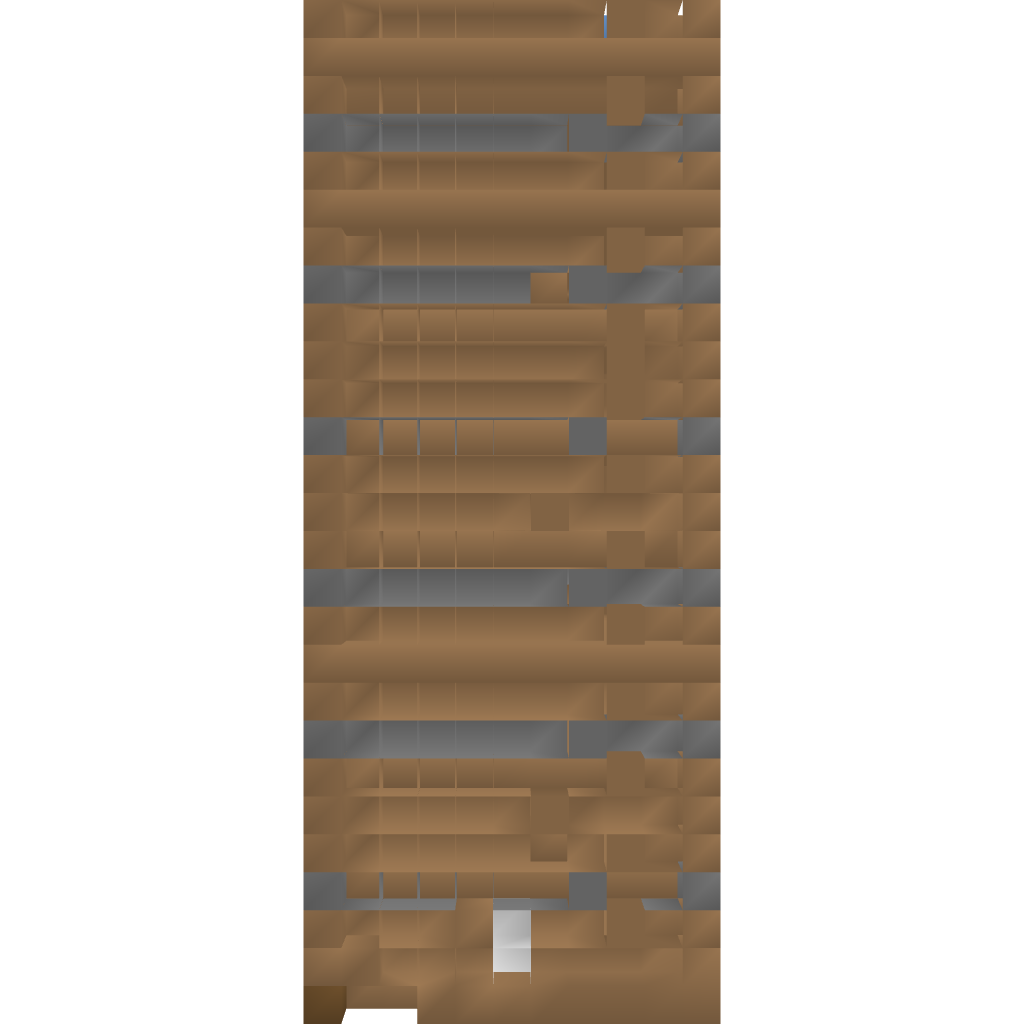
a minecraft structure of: Grunting Boar Inn Hotel - By Cybersneeze bad low quality